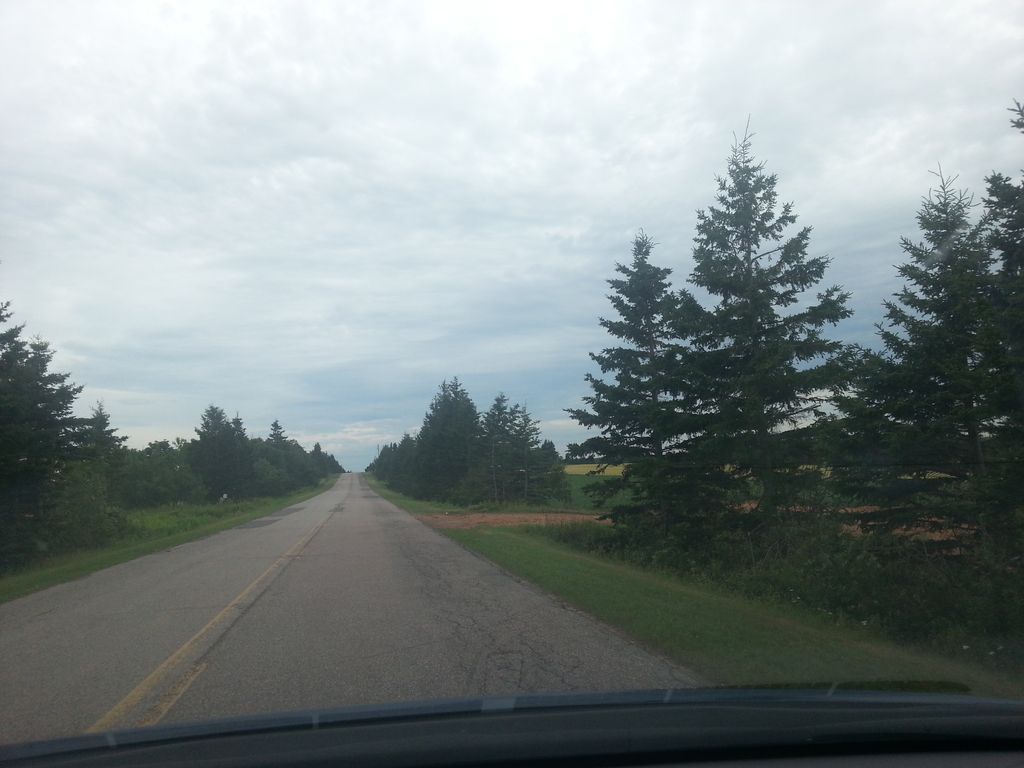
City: charlottetown